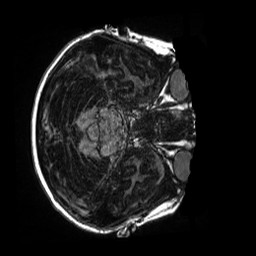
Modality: MP2RAGE
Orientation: axial
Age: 10
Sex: male
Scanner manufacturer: siemens
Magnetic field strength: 3 T
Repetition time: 4 s
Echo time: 0.00303 s